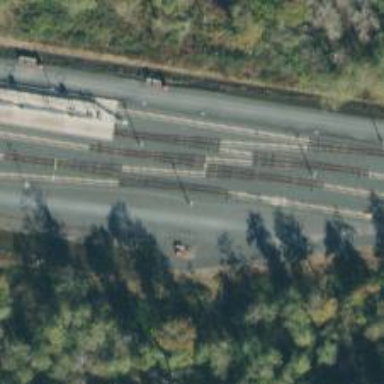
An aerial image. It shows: Rail spur service.